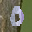
Label: 0